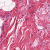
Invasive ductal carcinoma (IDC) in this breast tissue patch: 0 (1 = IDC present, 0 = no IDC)